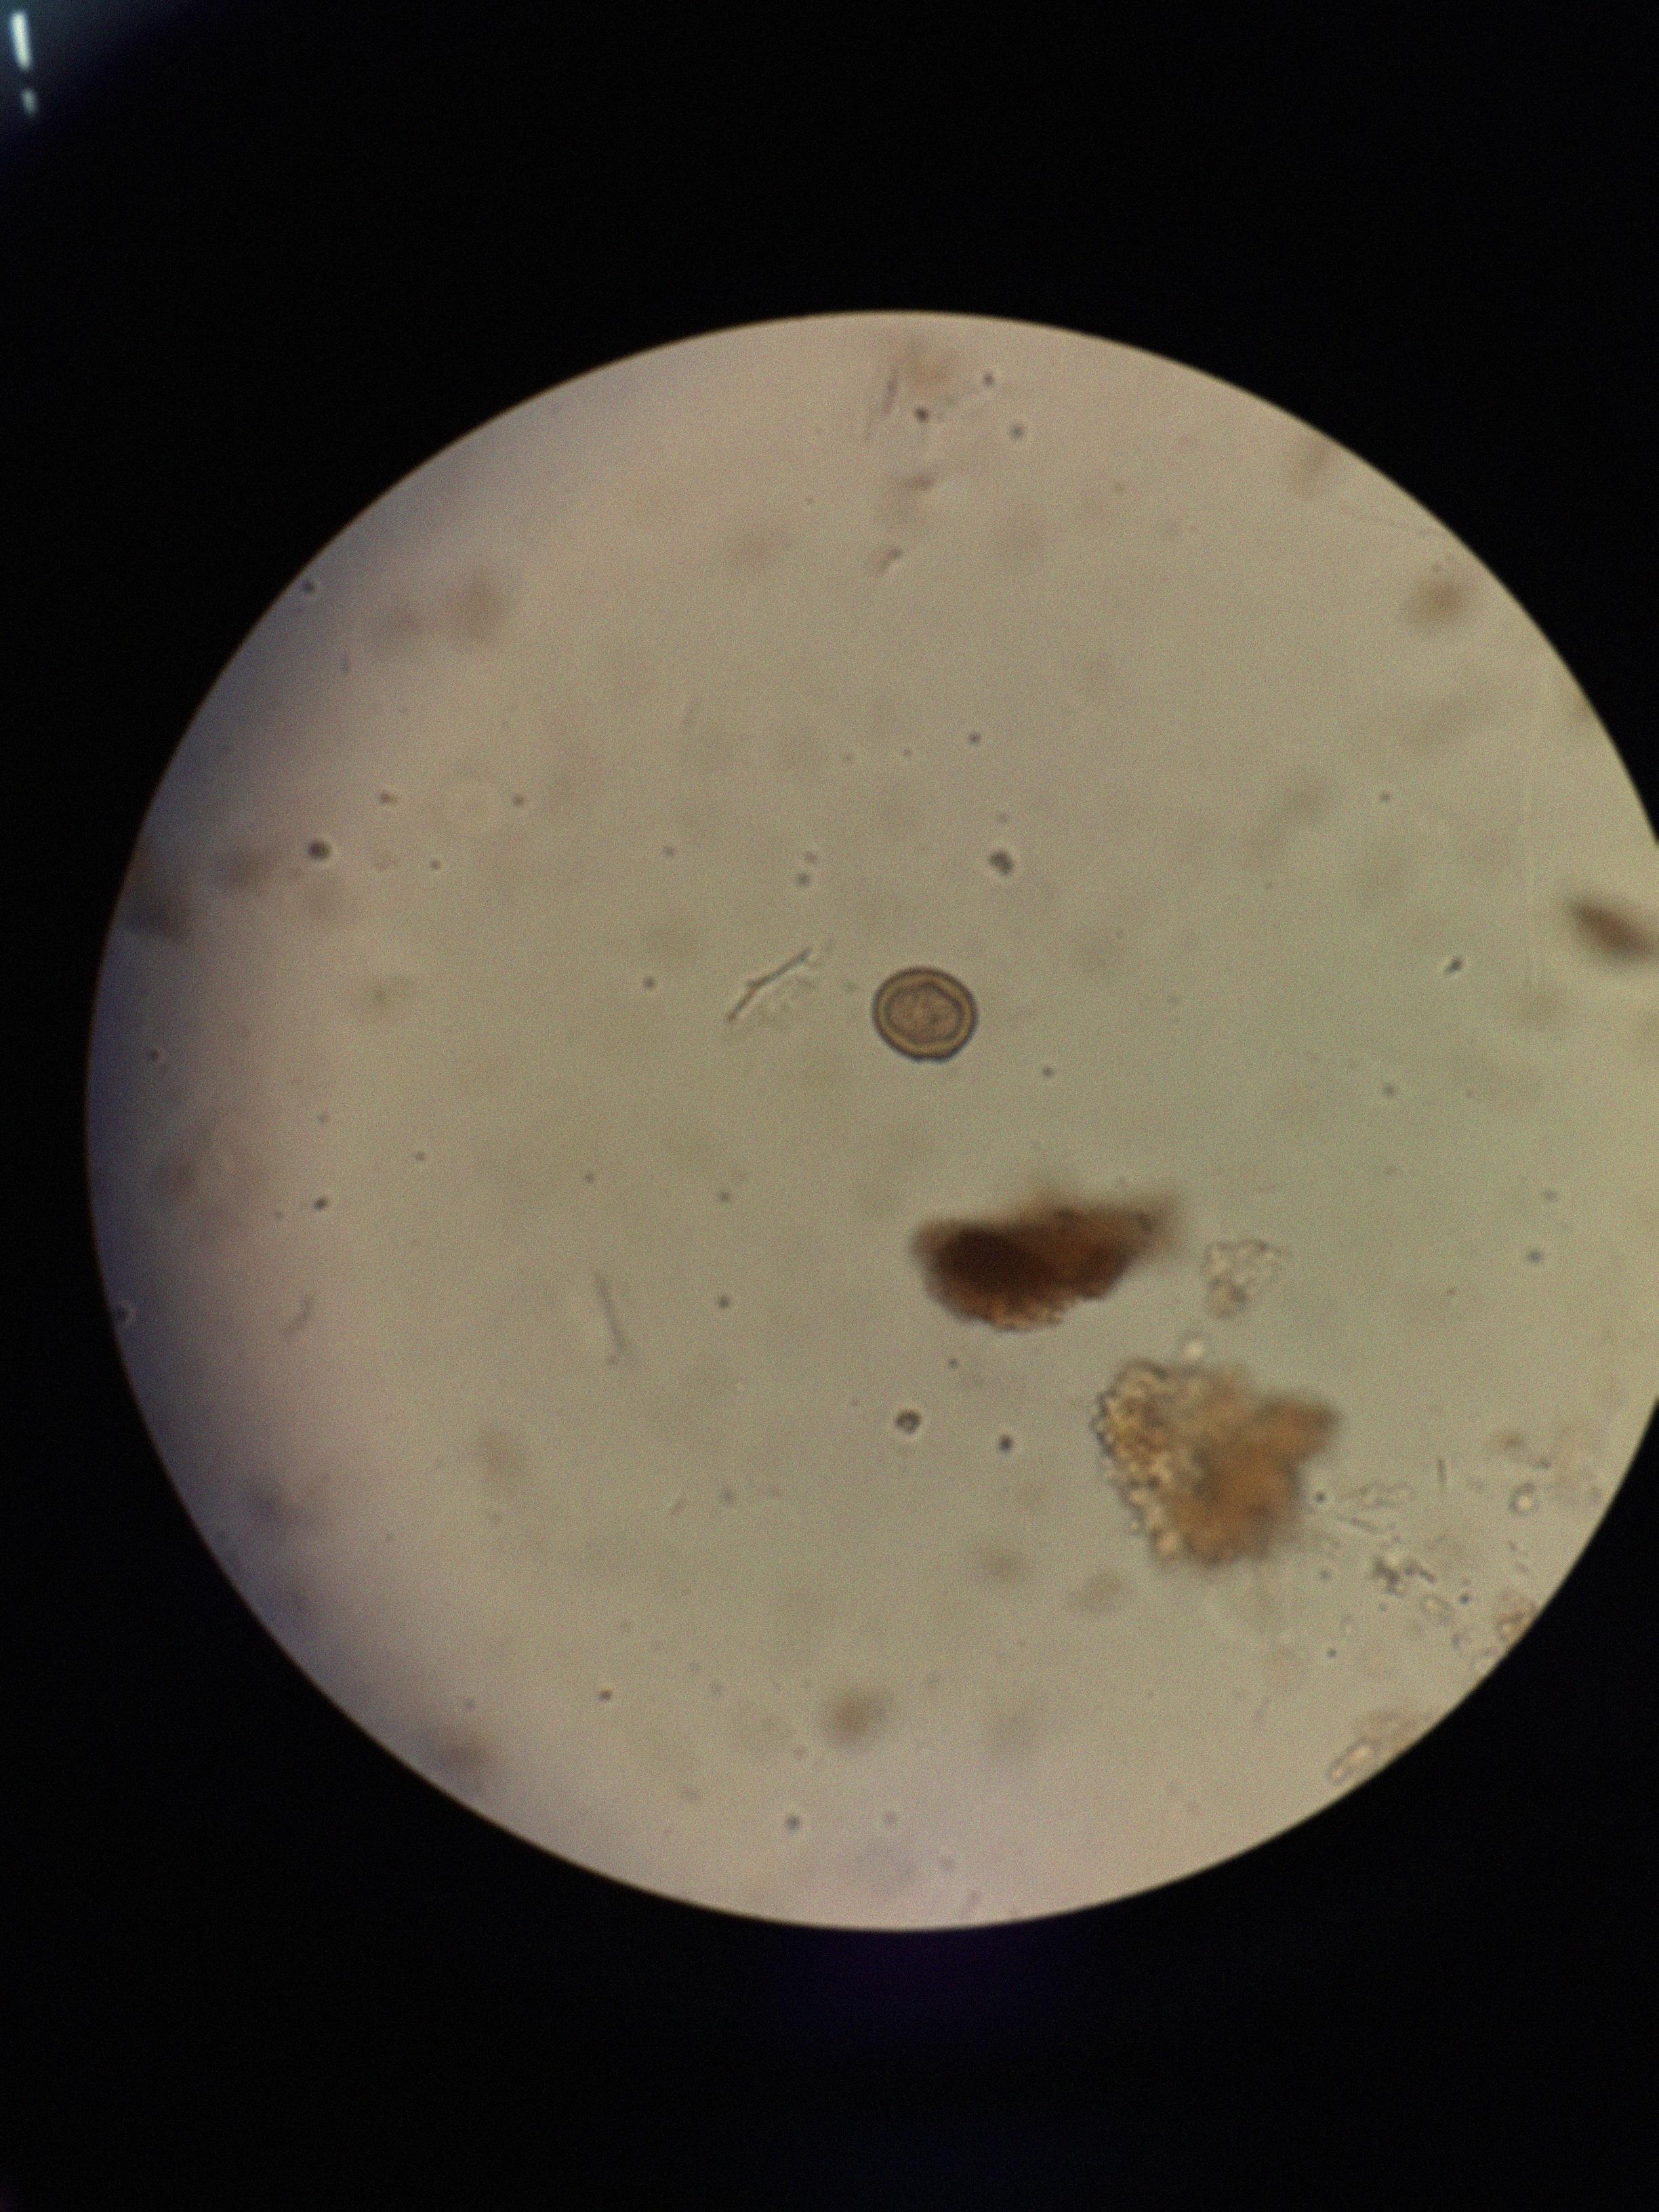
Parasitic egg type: Taenia spp. egg